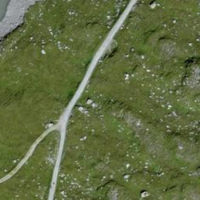
EUNIS habitat code: 25
Species observed at this site:
Parnassia palustris
Dryas octopetala